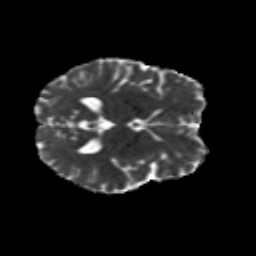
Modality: MD
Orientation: axial
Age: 26
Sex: female
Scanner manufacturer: siemens
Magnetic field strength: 3 T
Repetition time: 8.8 s
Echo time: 0.085 s